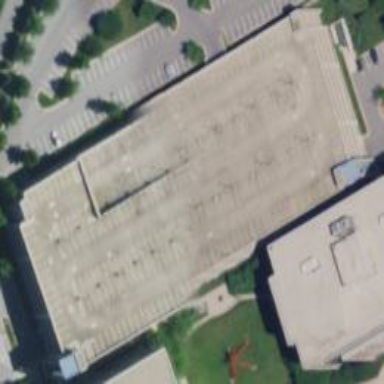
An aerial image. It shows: Multi-storey parking building.